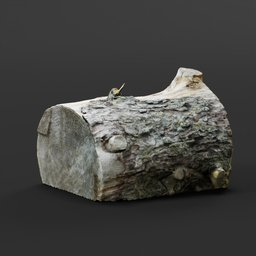
Label: nature